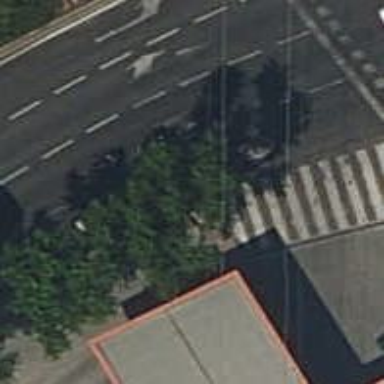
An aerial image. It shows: Kerb serving as barrier.